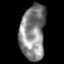
Tissue: skin
Cell type: Epithelial cells
Senescence score: 0.2151
Nuclear area (px): 1377
Mean DAPI intensity: 132.924